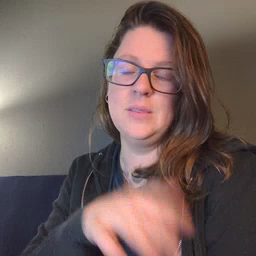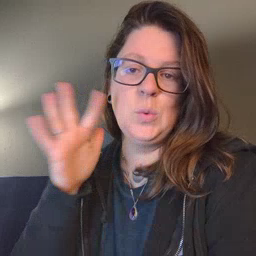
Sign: noisy